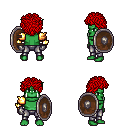
a pixel art fantasy rpg character, male body template, orc, green skin, gold arm armor, metal pants, red curly afro hairstyle, metal gloves, shield, four views (front, back, left, right), 2x2 character sprite sheet, small pixel art, hard edges, no anti-aliasing